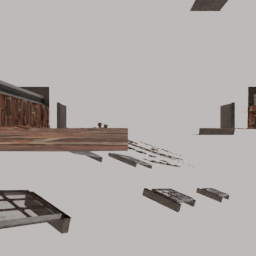
Label: architecture